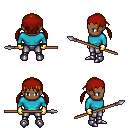
a pixel art fantasy rpg character, male body template, human, dark skin, teal long-sleeve shirt, metal pants, brunette twin-tailed hairstyle, red bandana, gold gloves, metal boots, spear, four views (front, back, left, right), 2x2 character sprite sheet, small pixel art, hard edges, no anti-aliasing